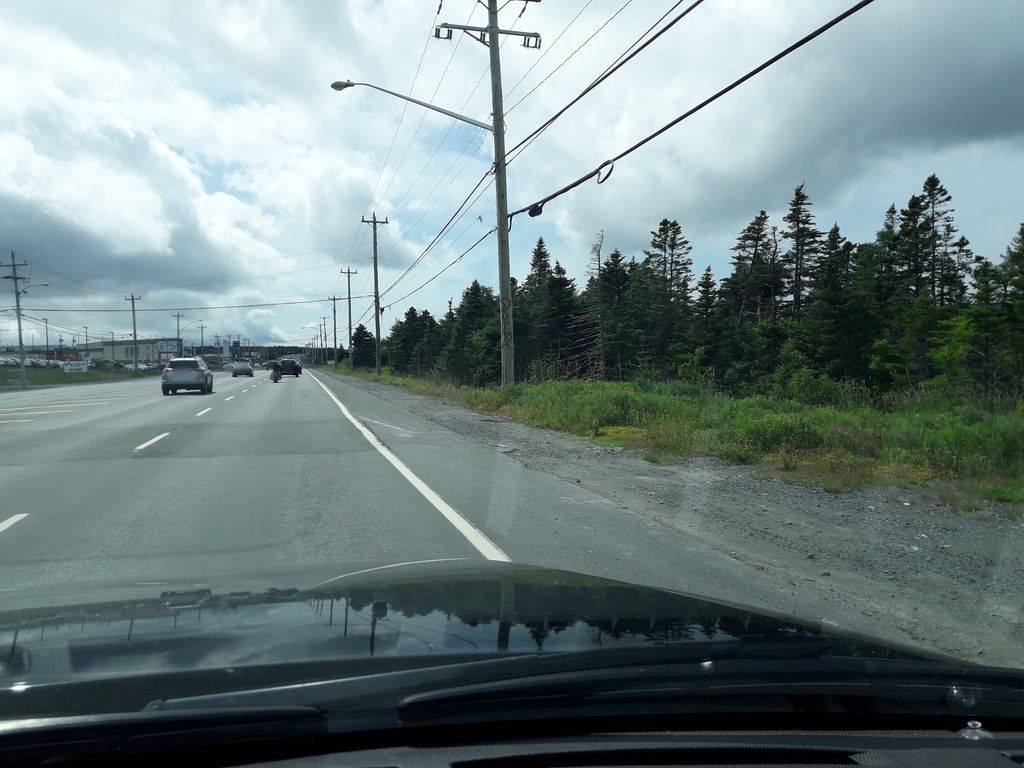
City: st_johns